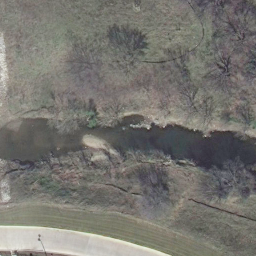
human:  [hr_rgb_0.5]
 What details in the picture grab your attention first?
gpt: river